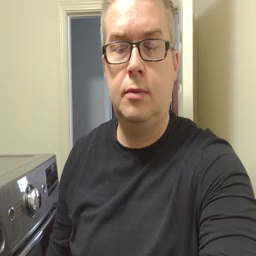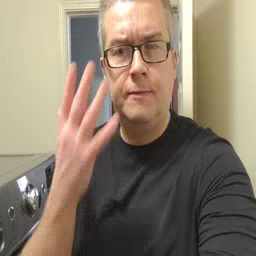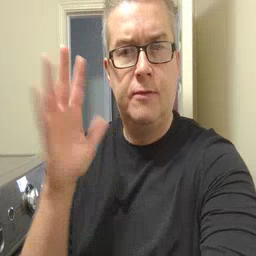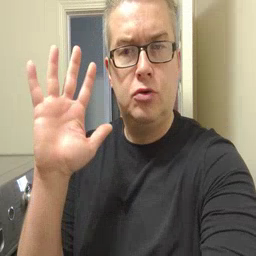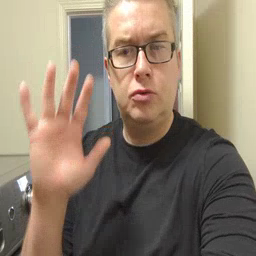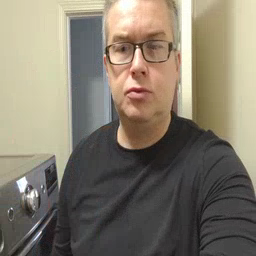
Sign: finish